Question: We are using TFS for source control and to track tasks. How can I get the hours that we put against tasks out of TFS? Specifically, I'd like to be able to see when the hours were put on the task, but I'd settle to just see the hours per task.
Update:
This is what I can get if I use SSAS

However, I know not all of those days I put in a complete hour, so that's not 100% accurate.
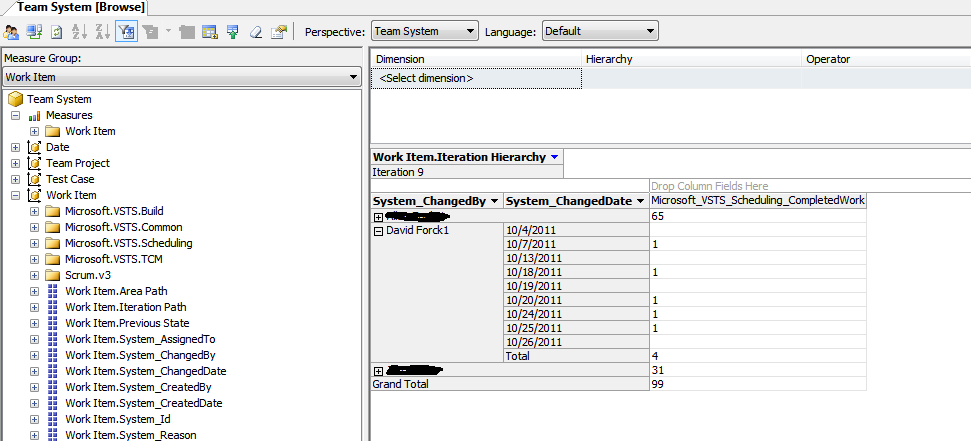
Answer: Are you looking to retrieve the hours that correspond to the WI-fields? --> In this case you can proceed as @kroonwijk suggests, you can also do this via TFS-API.
In case you are looking to apply a time-tracking utility on TFS, check <URL> one.